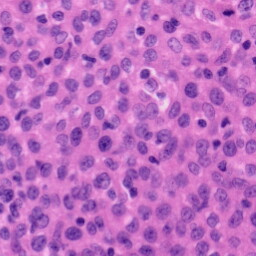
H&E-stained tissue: Tonsil